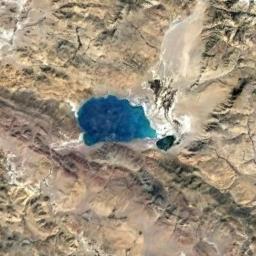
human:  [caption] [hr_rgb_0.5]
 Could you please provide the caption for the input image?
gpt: The ground is uneven around the lake .

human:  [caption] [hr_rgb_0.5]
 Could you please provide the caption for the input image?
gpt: An irregularly shaped light blue lake surrounded by yellow-brown mountains with a small lake next to it .

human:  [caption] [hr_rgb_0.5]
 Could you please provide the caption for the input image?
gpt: The lake is large in area .

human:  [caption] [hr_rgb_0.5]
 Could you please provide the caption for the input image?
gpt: The lake lies in a rolling wasteland and the water is blue .

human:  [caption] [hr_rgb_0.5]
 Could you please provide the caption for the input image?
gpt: The blue lake is in a brown mountain with many ridges .